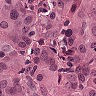
Metastatic tissue present: yes